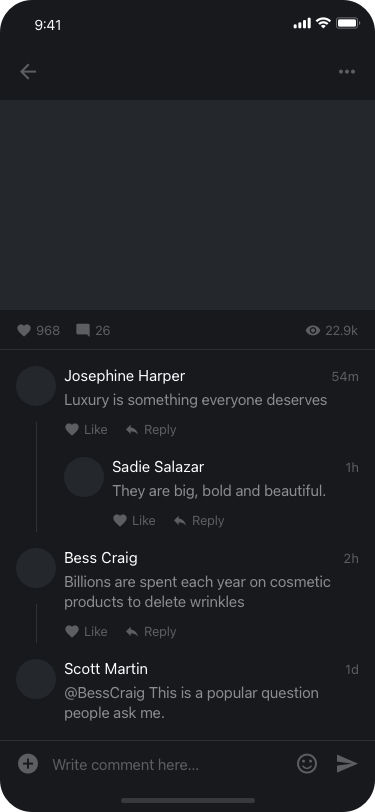
Text in this UI design:
968
26
22.9k
Josephine Harper
54m
Luxury is something everyone deserves
Like
Reply
Bess Craig
2h
Billions are spent each year on cosmetic products to delete wrinkles
Like
Reply
Scott Martin
1d
@BessCraig This is a popular question people ask me.
Sadie Salazar
1h
They are big, bold and beautiful.
Like
Reply
Write comment here…